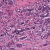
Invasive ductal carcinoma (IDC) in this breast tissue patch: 1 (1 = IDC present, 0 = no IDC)